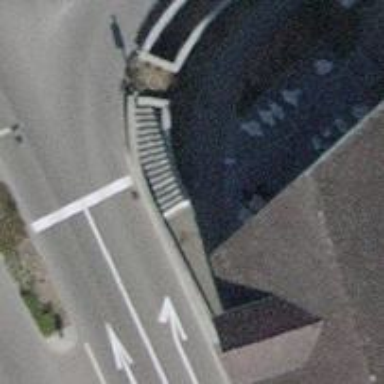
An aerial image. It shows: Set of steps on the road.